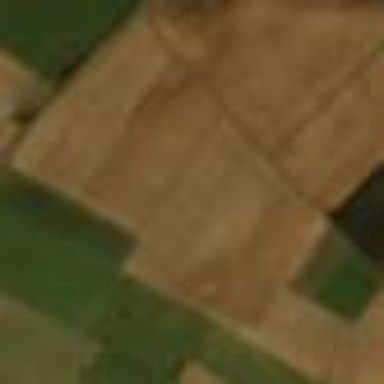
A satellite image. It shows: Farmland with wheat crops.